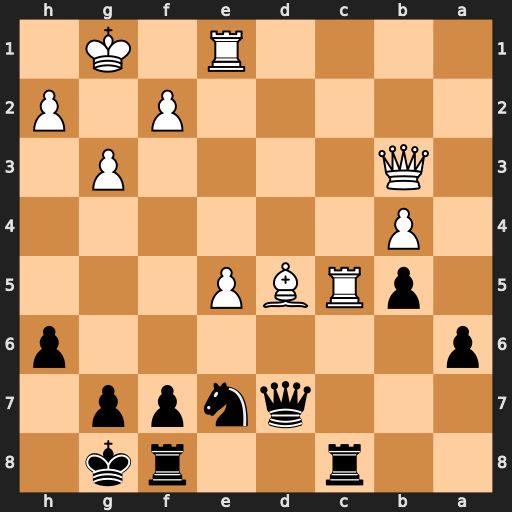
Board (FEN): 2r2rk1/3qnpp1/p6p/1pRBP3/1P6/1Q4P1/5P1P/4R1K1
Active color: b
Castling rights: -
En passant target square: -
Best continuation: Rxc5 Bxf7+ Rxf7